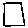
Label: square